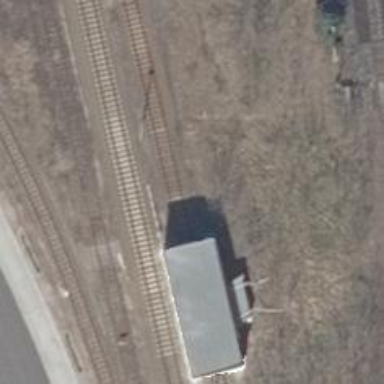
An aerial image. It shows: Rail spur service.